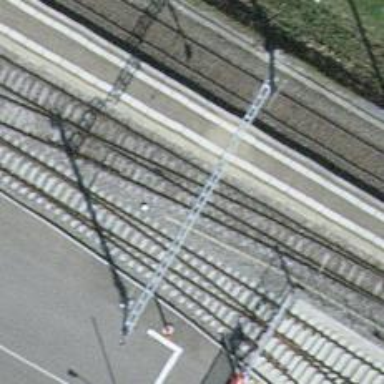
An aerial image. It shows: Railway siding with one electrified track and contact line.